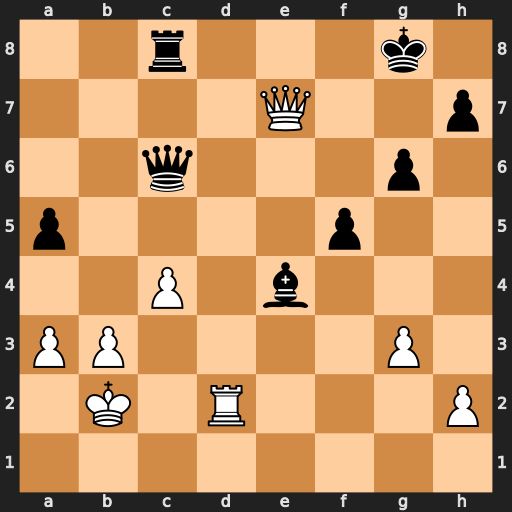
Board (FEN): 2r3k1/4Q2p/2q3p1/p4p2/2P1b3/PP4P1/1K1R3P/8
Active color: w
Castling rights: -
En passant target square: -
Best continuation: Rd7 Qxd7 Qxd7